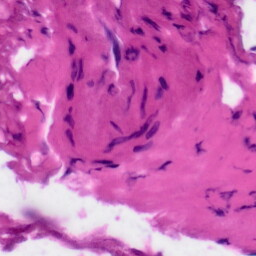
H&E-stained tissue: Tonsil